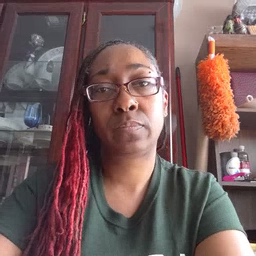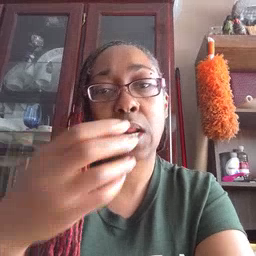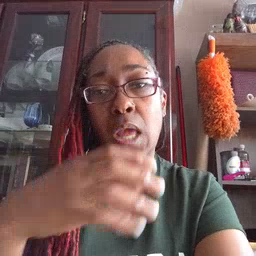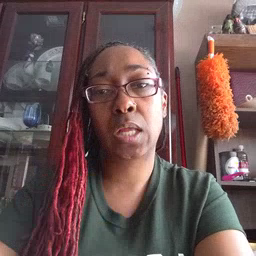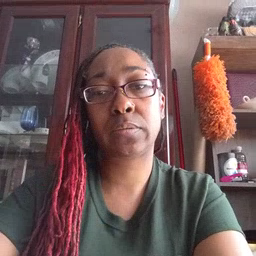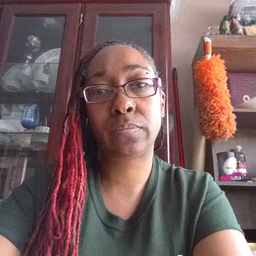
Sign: hot